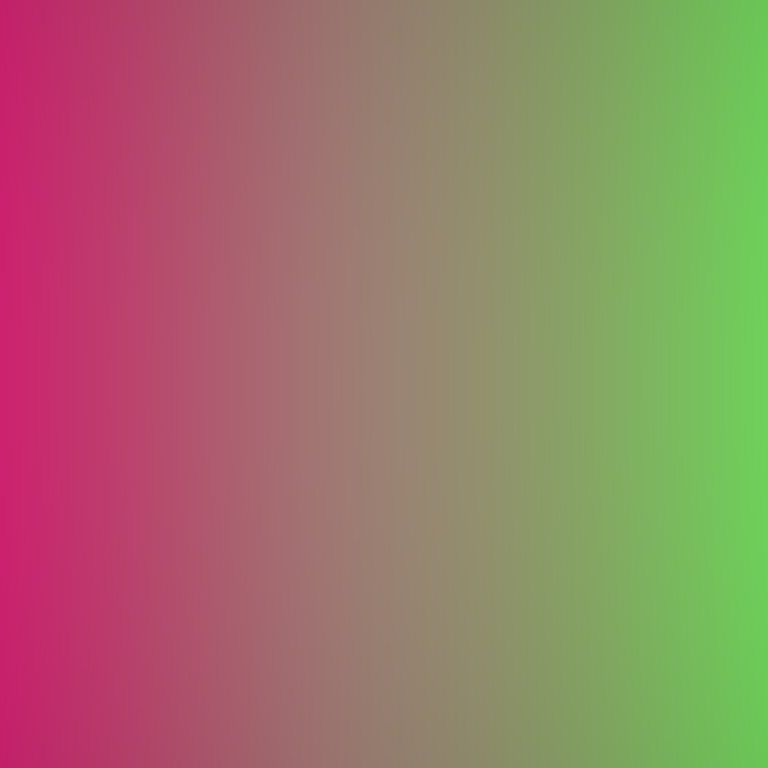
Abstract light effect, smooth gradient from magenta to green, calm atmosphere, soft blend, no room, no furniture, no objects.